Interaction volume radius: 5 \u00c5
Interaction volume height: 10 \u00c5
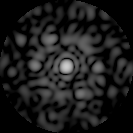
Disorder parameter: 0.796